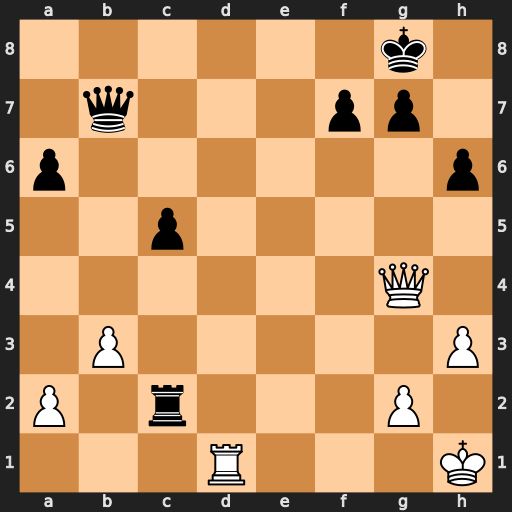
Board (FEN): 6k1/1q3pp1/p6p/2p5/6Q1/1P5P/P1r3P1/3R3K
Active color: w
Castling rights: -
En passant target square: -
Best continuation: Rd8+ Kh7 Qf5+ g6 Qxc2